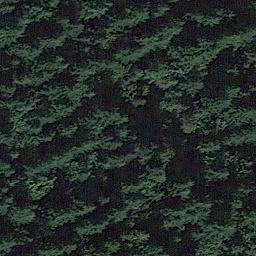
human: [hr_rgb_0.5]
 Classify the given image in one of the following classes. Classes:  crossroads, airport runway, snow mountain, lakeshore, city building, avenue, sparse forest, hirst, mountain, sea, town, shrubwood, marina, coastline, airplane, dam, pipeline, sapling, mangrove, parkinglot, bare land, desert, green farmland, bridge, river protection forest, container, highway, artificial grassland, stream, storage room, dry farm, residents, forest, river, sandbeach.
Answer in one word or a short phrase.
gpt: forest